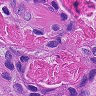
Metastatic tissue present: yes